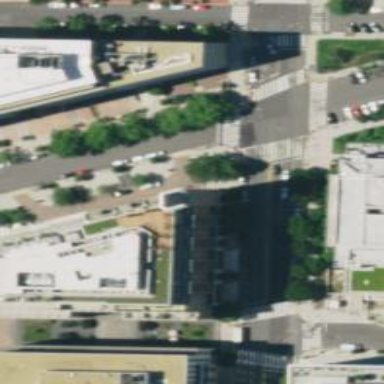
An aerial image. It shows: Office building.